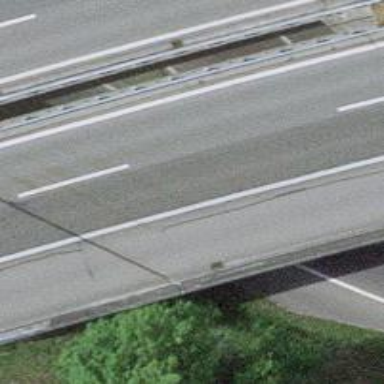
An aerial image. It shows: Asphalt bridge over motorway.